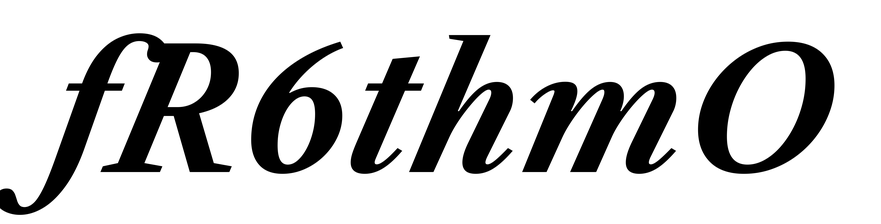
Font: LibreCaslonText-Italic_Bold_Italic